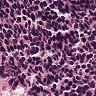
Metastatic tissue present: no